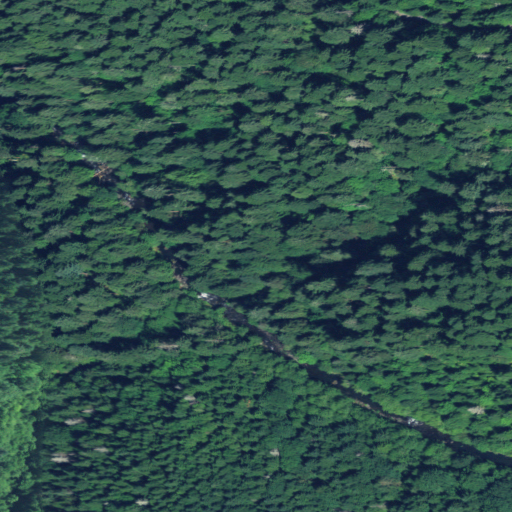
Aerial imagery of valley in Oregon named Devils Den containing evergreen forest and mixed forest